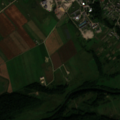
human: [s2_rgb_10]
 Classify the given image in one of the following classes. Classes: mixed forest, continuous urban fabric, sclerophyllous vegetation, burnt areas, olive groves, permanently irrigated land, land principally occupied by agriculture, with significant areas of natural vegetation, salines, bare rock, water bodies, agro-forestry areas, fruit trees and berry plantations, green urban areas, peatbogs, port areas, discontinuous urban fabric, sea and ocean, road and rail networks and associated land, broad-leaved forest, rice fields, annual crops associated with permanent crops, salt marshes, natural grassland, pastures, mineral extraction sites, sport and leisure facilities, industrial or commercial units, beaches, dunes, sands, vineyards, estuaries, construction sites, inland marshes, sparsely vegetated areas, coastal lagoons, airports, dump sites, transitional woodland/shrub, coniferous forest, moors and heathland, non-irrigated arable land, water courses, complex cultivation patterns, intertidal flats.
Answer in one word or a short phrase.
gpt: discontinuous urban fabric, non-irrigated arable land, pastures, land principally occupied by agriculture, with significant areas of natural vegetation, broad-leaved forest, mixed forest